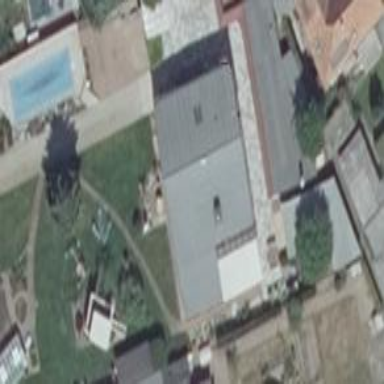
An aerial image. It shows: Simple house.